Interaction volume radius: 5 \u00c5
Interaction volume height: 15 \u00c5
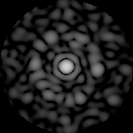
Disorder parameter: 0.8533